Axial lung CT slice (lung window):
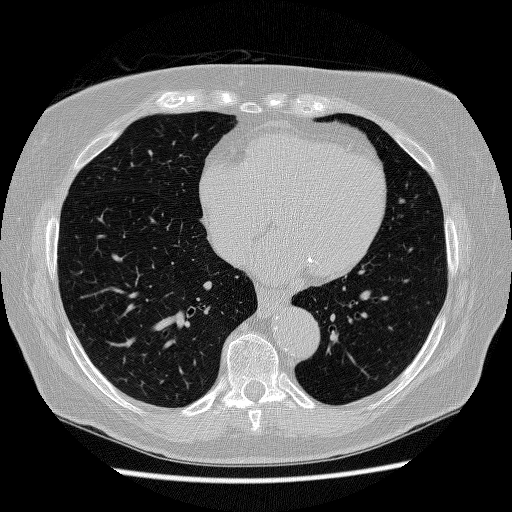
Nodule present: no